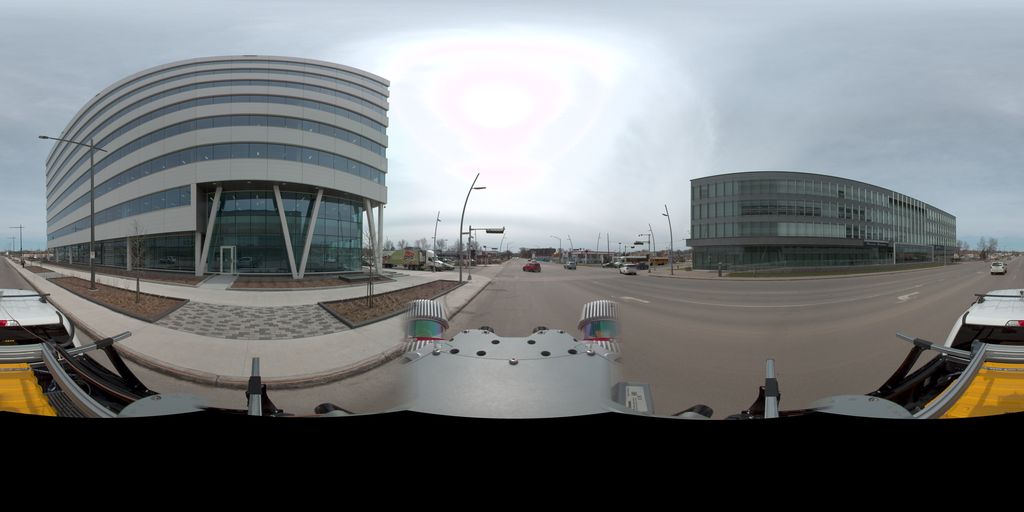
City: quebec_city